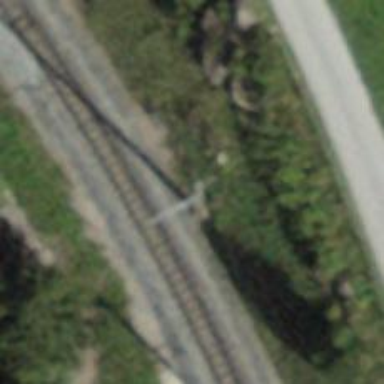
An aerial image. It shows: Power pole.